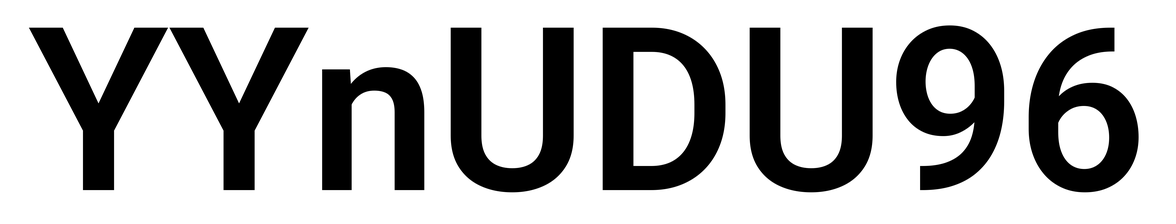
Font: Roboto_SemiBold